Question: Today, all of a sudden, we found out that we can't post to our company's page anymore. Whenever we try we get weird and completely non informative: '"Something went wrong. We're working on getting it fixed as soon as we can."'

Any ideas what could that be and how to get rid of it? We couldn't find any useful hint on the web. And Facebook doesn't reply to our support ticket,
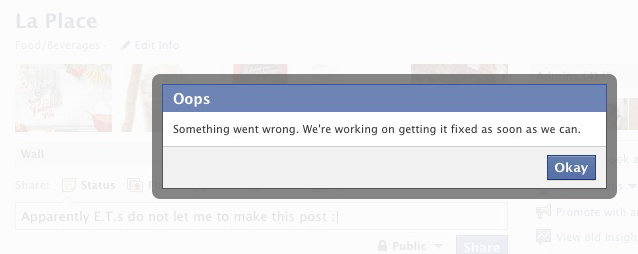
Answer: Issue disappeared. Might be that Facebook received our bug ticket after all and silently fixed it. Or it was some kind of anomaly that went away with a scheduled cleanup. Who knows?
But I should say that this didn't save us or anyone from angry bosses, shouting clients and smart ITs... Everyone got a nice punch into the nose (I love you Facebook).
So for anyone having the same issue, simply file a ticket on Facebook and wait... there's nothing else you can do. Do not post your question here or anywhere, just wait, otherwise in addition to your nerves and concern, you will get some nice downvotes too... :D